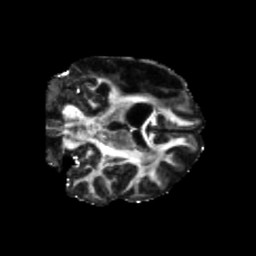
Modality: FA
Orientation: coronal
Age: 27
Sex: female
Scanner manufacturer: siemens
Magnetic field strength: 3 T
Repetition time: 5.47 s
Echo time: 0.0854 s